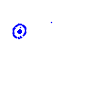
Particle: electron